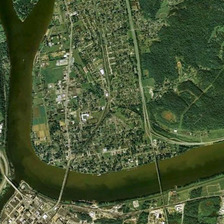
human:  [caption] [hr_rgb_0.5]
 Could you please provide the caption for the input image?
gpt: a piece of forest and urban areas are in two sides of a curved river .

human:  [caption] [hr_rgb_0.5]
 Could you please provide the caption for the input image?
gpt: a piece of forest and urban areas are in two sides of a curved river .

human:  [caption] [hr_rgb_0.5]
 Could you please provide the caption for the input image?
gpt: a piece of forest and urban areas are in two sides of a curved river .

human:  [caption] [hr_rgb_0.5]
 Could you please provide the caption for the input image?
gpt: a piece of forest and urban areas are in two sides of a curved river .

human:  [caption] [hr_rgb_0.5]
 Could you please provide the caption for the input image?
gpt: a piece of forest and urban areas are in two sides of a curved river .